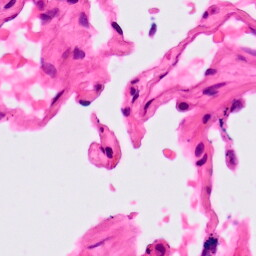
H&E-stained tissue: Lung